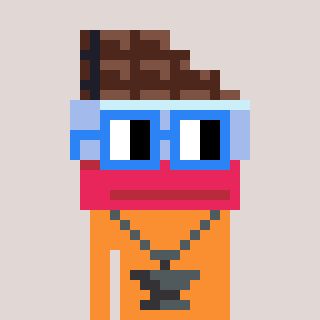
a pixel art character with square blue glasses, a chocolate-shaped head and a orange-colored body on a warm background